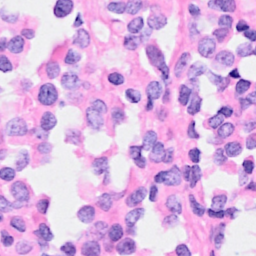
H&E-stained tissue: Breast